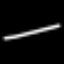
Label: line